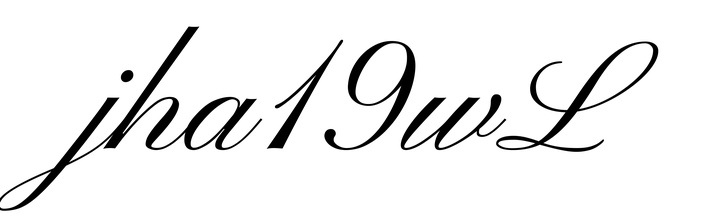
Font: PinyonScript-Regular